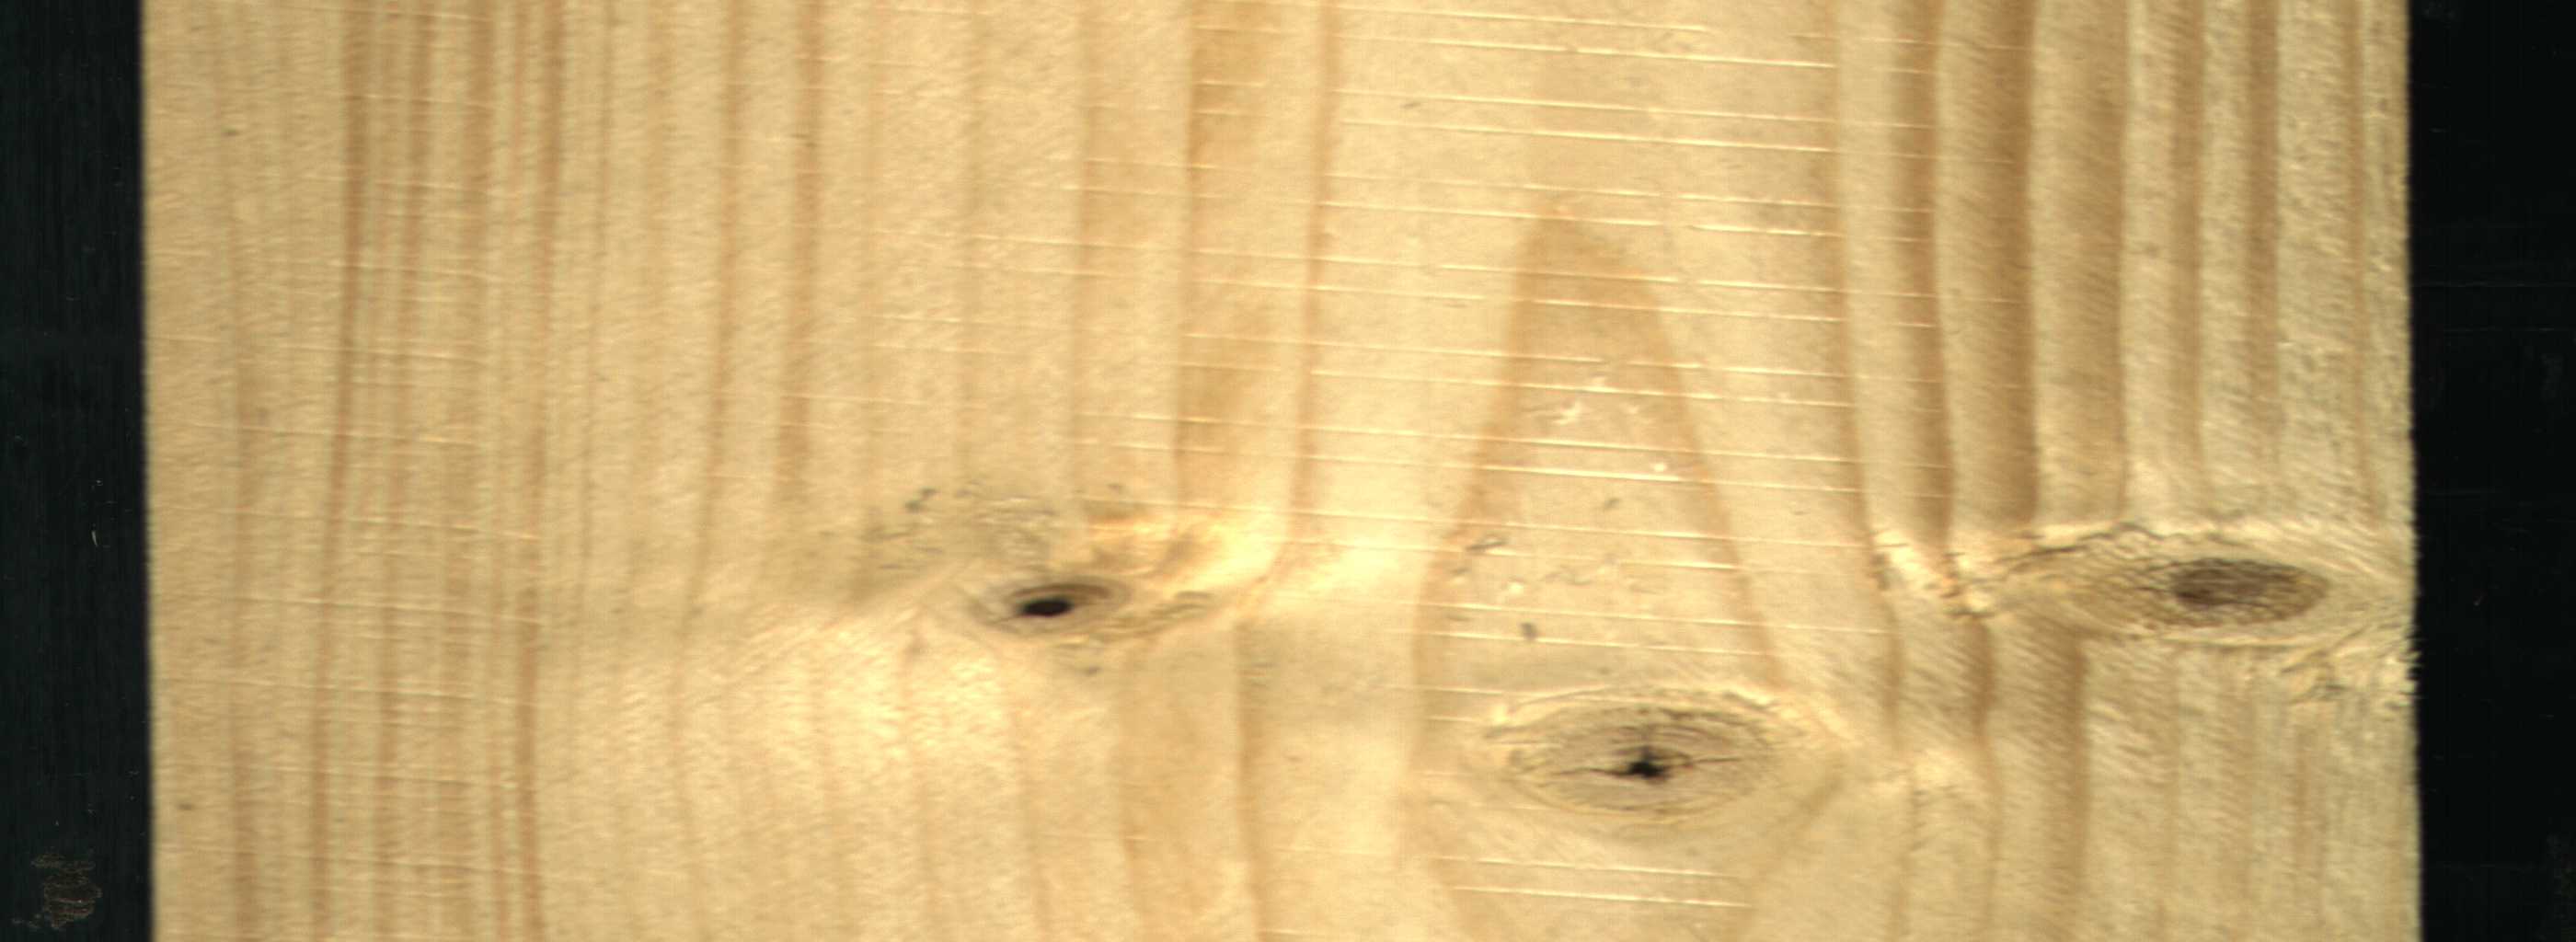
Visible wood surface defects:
Dead_Knot
Dead_Knot
Live_Knot